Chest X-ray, PA view. Patient: 45 years old, sex F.
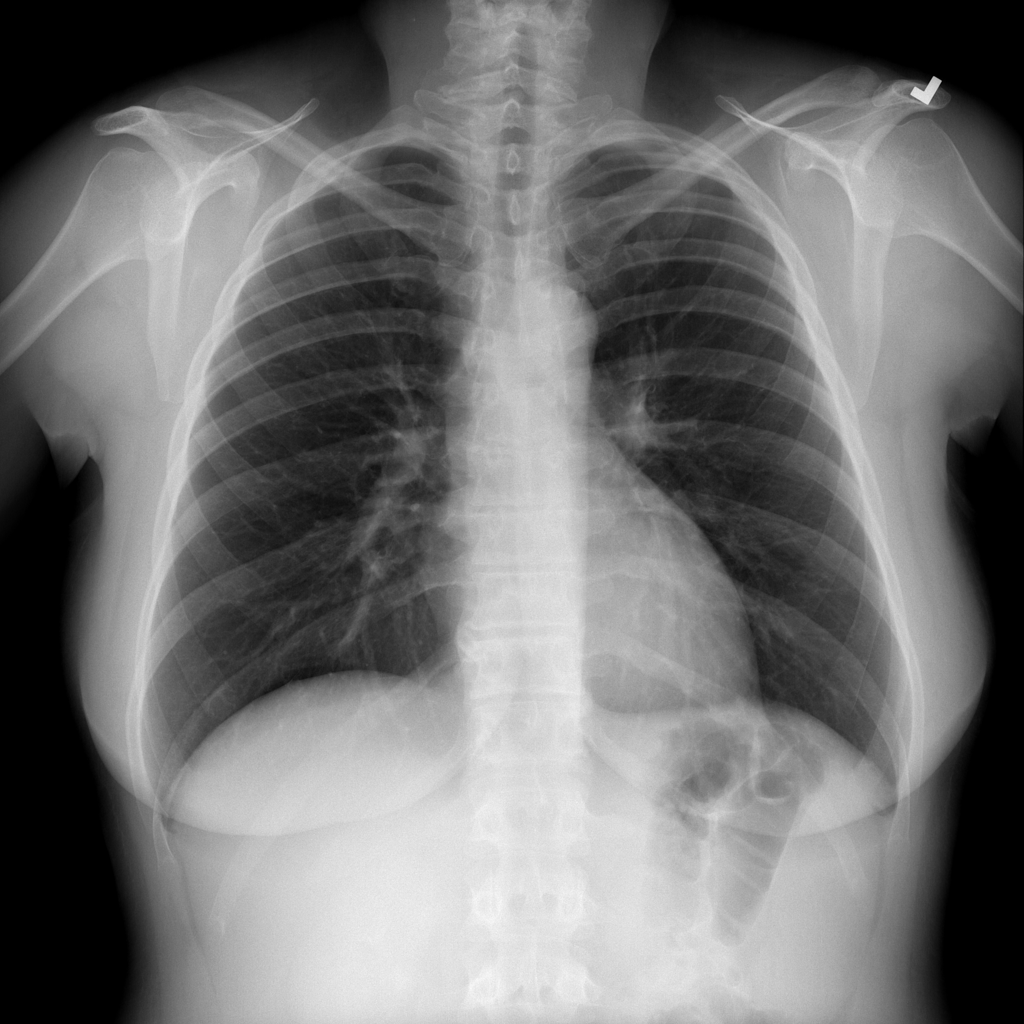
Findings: No Finding